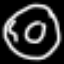
Label: donut